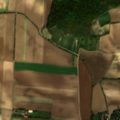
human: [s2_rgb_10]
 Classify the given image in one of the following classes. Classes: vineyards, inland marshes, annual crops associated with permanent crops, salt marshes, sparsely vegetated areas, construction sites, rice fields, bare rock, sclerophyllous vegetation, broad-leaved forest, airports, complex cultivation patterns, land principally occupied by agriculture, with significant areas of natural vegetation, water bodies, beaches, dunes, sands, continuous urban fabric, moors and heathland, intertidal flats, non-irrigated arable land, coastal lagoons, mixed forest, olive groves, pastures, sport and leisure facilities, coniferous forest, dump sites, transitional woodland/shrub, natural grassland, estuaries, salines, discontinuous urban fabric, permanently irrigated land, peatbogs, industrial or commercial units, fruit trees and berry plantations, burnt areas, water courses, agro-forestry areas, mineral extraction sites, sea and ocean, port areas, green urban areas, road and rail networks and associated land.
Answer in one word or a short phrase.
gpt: discontinuous urban fabric, non-irrigated arable land, broad-leaved forest